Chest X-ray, AP view. Patient: 38 years old, sex M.
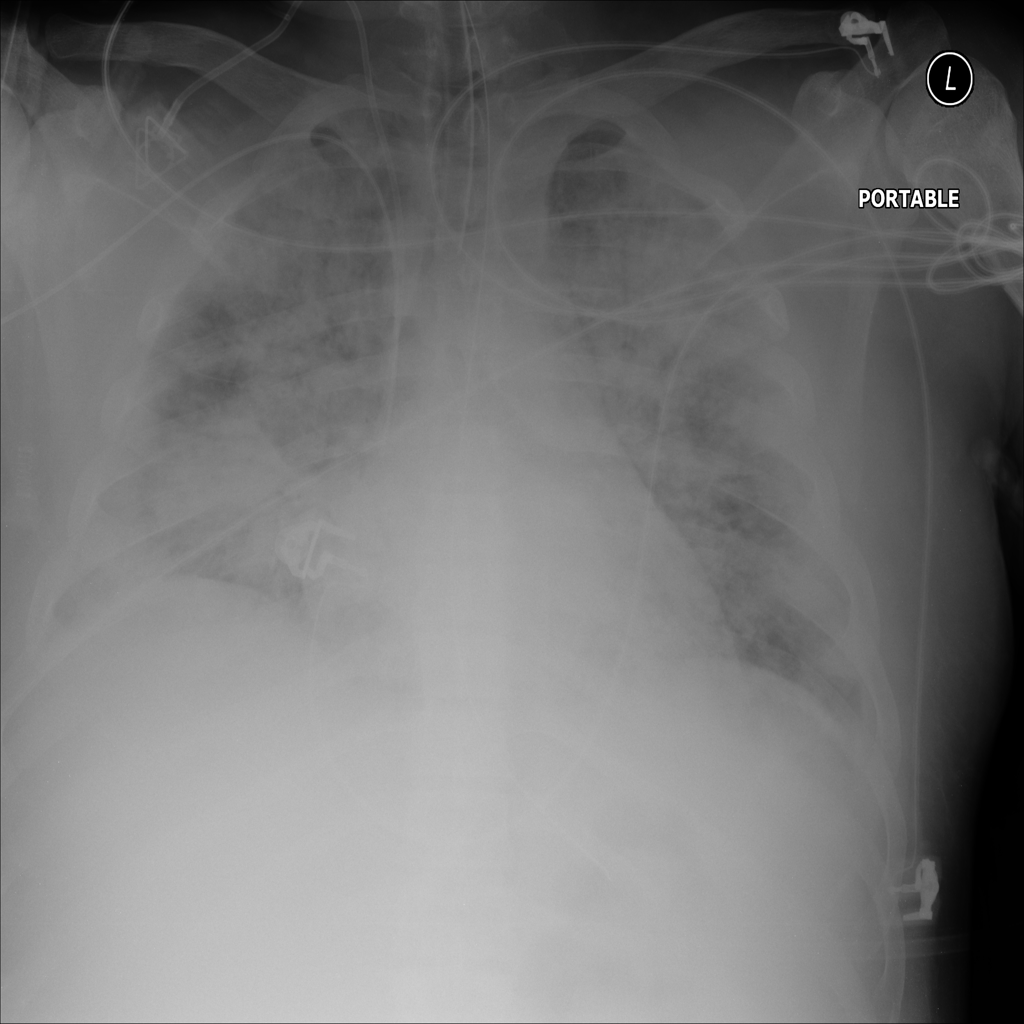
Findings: Edema, Infiltration, Pneumonia